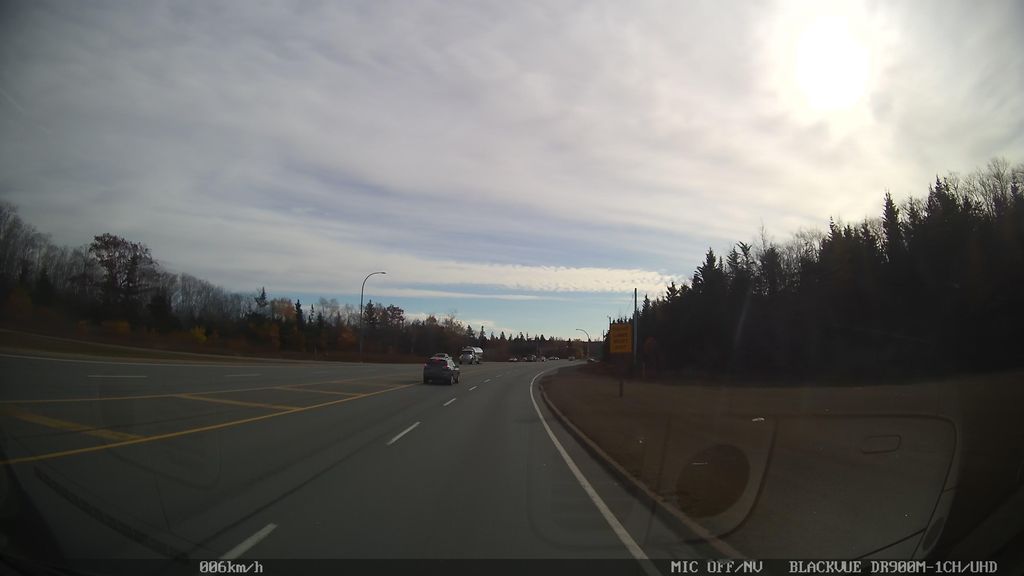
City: halifax